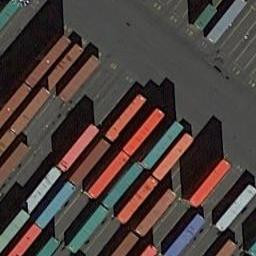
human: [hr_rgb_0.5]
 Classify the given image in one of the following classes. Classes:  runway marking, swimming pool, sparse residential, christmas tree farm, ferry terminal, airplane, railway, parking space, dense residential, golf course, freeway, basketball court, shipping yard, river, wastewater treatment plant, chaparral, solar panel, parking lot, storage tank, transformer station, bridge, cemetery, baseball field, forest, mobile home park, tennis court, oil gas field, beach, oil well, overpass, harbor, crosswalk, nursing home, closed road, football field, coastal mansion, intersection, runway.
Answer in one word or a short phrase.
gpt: shipping yard